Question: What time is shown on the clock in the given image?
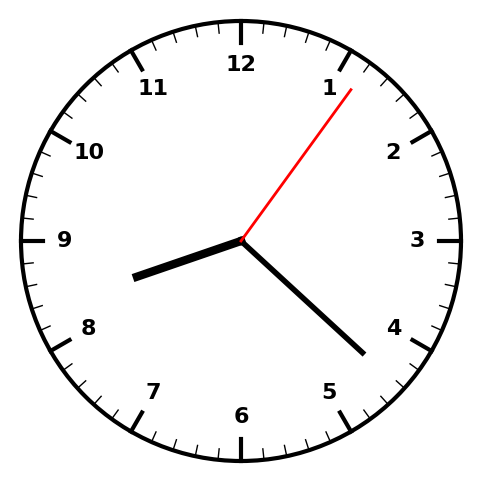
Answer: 08:22:06